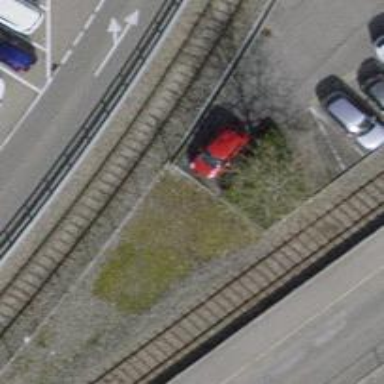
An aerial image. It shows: Single-track railway spur.